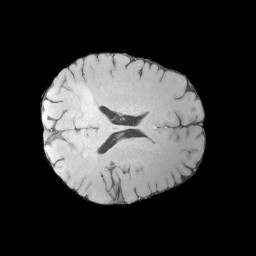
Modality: MP2RAGE
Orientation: axial